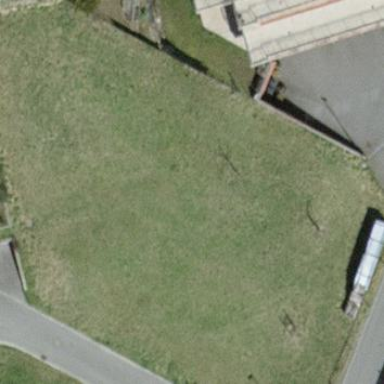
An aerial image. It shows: Area covered with grass.